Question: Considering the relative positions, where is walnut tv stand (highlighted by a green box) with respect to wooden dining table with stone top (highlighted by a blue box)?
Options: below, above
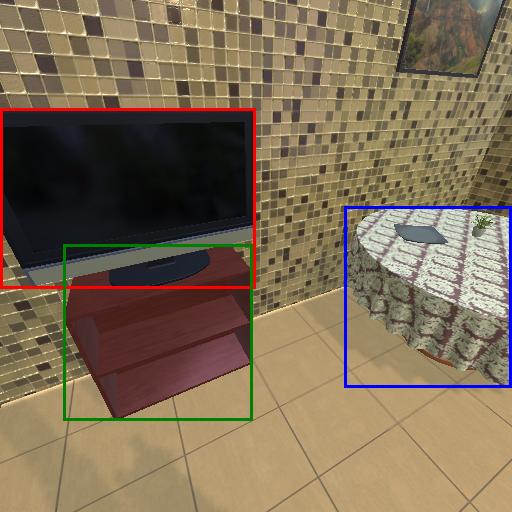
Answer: below